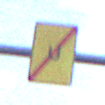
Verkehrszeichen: EndeUmleitung
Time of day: MorningAfternoon
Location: Outdoor (Suburban)
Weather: PartlyCloudy
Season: NotSpecified
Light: Natural